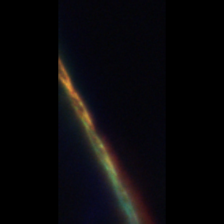
Taxon: Psuedo-nitzschia
Group: Diatoms